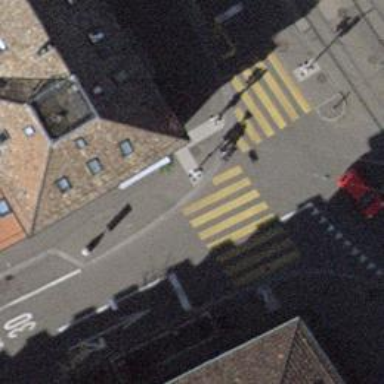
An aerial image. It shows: Road with traffic signals and zebra crossing with traffic signals.